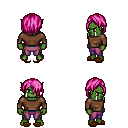
a pixel art fantasy rpg character, male body template, orc, green skin, brown long-sleeve shirt, magenta pants, pink bangs hairstyle, brown slippers, four views (front, back, left, right), 2x2 character sprite sheet, small pixel art, hard edges, no anti-aliasing